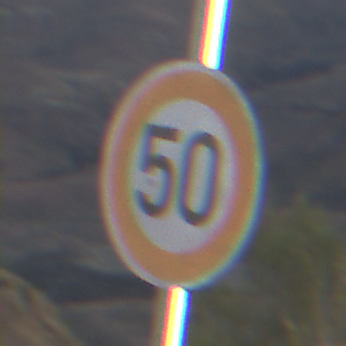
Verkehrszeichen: Geschwindigkeit50
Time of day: SunriseSunset
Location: Outdoor (Nature)
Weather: PartlyCloudy
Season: NotSpecified
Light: Natural